Question: I have two options for the user on my page, one is a button that performs an edit function and the other is a hyperlink that navigates to another page. Both are styled to look the same but because the delete option is a hyperlink control it only works when you click on the text and not the surrounding box like the button does.

The .aspx file is as follows:
'''
<asp:Button ID="EditButton" runat="server" CommandName="Edit" Text="Edit"/>
<div class ="deletebutton">
<asp:HyperLink ID="HyperLinkDeleteRecord" runat="server" NavigateUrl='<%#"DeleteArticle.aspx?passarticleid=" + Eval("ArticleID") %>'>Delete</asp:HyperLink>
</div>
'''
And the CSS is:
'''
.deletebutton, input[type="submit"]
{
align-items: flex-start;
text-align: center;
cursor: default;
color:#BD193A;
padding: 2px 6px 3px;
border: 2px outset buttonface;
border-image-source: initial;
border-image-slice: initial;
border-image-width: initial;
border-image-outset: initial;
border-image-repeat: initial;
background-color: buttonface;
box-sizing: border-box;
-webkit-appearance: push-button;
-webkit-user-select: none;
white-space: pre;
width: 200px;
font: 11px/1.75em Verdana, Tahoma, arial, sans-serif;
float: left;
margin:5px;
}
'''
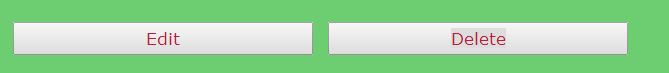
Answer: Simply remove 'DIV' from hyperlink and set 'deletebutton' class to hyperlink
'''
<asp:Button ID="EditButton" runat="server" CommandName="Edit" Text="Edit" />
<asp:HyperLink ID="HyperLinkDeleteRecord" CssClass="deletebutton" runat="server" NavigateUrl='<%#"DeleteArticle.aspx?passarticleid=" + Eval("ArticleID") %>'>Delete</asp:HyperLink>
'''